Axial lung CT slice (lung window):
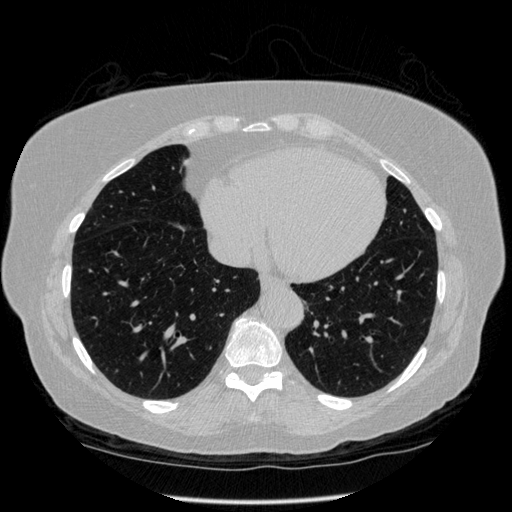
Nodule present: no